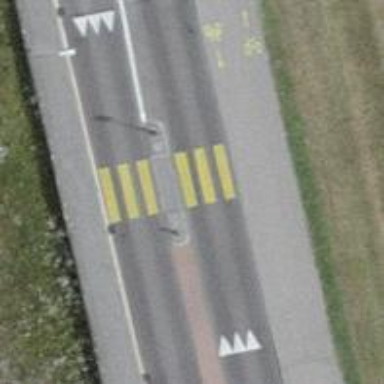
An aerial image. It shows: Uncontrolled zebra crossing with pedestrian island.